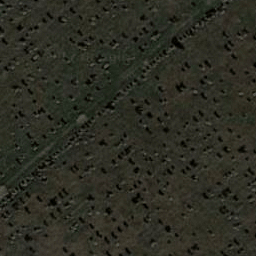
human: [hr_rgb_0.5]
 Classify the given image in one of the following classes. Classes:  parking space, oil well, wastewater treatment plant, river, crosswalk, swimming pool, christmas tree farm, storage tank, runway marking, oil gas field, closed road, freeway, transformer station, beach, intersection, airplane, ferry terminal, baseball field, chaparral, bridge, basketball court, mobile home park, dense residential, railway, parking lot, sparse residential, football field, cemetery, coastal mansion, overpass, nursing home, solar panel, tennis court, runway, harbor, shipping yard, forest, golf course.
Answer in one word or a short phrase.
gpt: cemetery